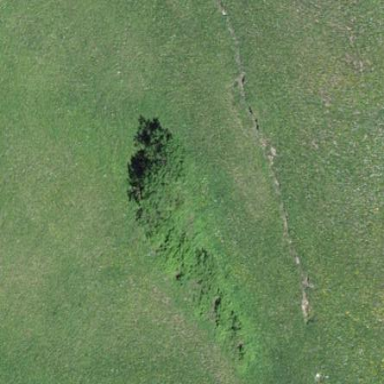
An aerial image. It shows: Patch of scrub vegetation.